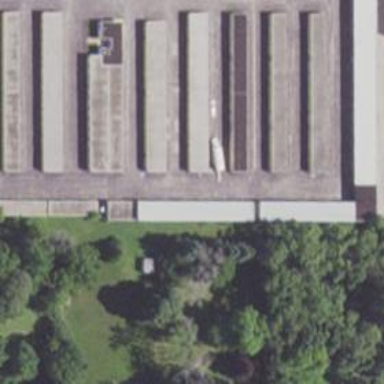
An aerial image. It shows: Storage rental shop.